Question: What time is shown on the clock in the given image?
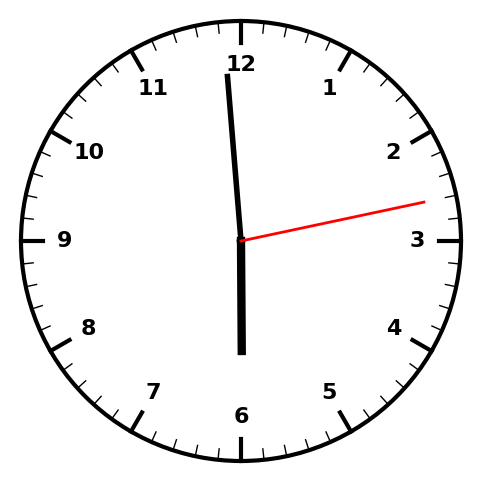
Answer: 05:59:13